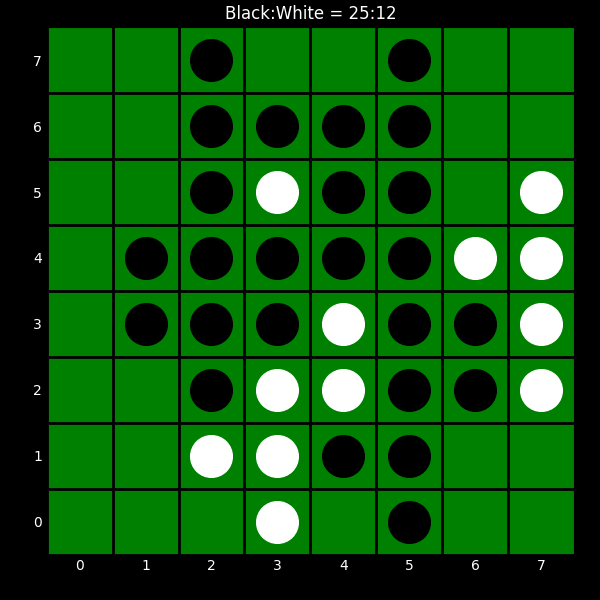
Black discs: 25
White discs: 12